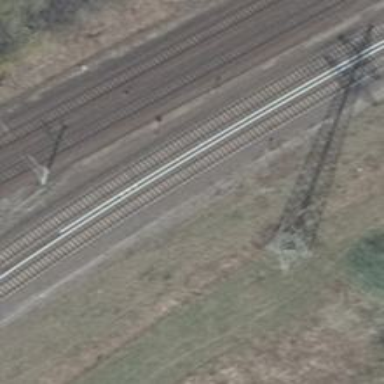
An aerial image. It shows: Railway milestone.